Question: I am very new to iOS and I am still trying to grasp things. I am trying out this simple program in XCode 5 where when a user clicks the button, he will be redirected into another view controller. I did what other forums told other askers to do, but I seem to encounter an error.
Here are my codes:
In ViewController.m:
'''
- (IBAction)button1:(id)sender {
WebServiceViewController *wc = [[WebServiceViewController alloc]
initWithNibName:@"WebServiceViewController"
bundle:nil];
[self.navigationController pushViewController:wc animated:YES];
}
'''
I placed an import "WebServiceViewController.h" in the headers.
Here is the error (not an IDE error message, but not a success either):

Here is the exception:
'''
2013-10-25 02:05:51.904 sample[16318:a0b] *** Terminating app due to uncaught exception 'NSInternalInconsistencyException', reason: 'Could not load NIB in bundle: 'NSBundle </Users/Guest/Library/Application Support/iPhone Simulator/7.0/Applications/C6FA1F33-5E11-40C2-8C69-DA368F21CA5F/sample.app> (loaded)' with name 'WebServiceViewController''
*** First throw call stack:
(
0 CoreFoundation 0x017345e4 __exceptionPreprocess + 180
1 libobjc.A.dylib 0x014b78b6 objc_exception_throw + 44
2 CoreFoundation 0x017343bb +[NSException raise:format:] + 139
3 UIKit 0x004ca65c -[UINib instantiateWithOwner:options:] + 951
4 UIKit 0x0033cc95 -[UIViewController _loadViewFromNibNamed:bundle:] + 280
5 UIKit 0x0033d43d -[UIViewController loadView] + 302
6 UIKit 0x0033d73e -[UIViewController loadViewIfRequired] + 78
7 UIKit 0x0033dc44 -[UIViewController view] + 35
8 UIKit 0x00357a72 -[UINavigationController _startCustomTransition:] + 778
9 UIKit 0x00364757 -[UINavigationController _startDeferredTransitionIfNeeded:] + 688
10 UIKit 0x00365349 -[UINavigationController __viewWillLayoutSubviews] + 57
11 UIKit 0x0049e39d -[UILayoutContainerView layoutSubviews] + 213
12 UIKit 0x00294dd7 -[UIView(CALayerDelegate) layoutSublayersOfLayer:] + 355
13 libobjc.A.dylib 0x014c981f -[NSObject performSelector:withObject:] + 70
14 QuartzCore 0x03aee72a -[CALayer layoutSublayers] + 148
15 QuartzCore 0x03ae2514 _ZN2CA5Layer16layout_if_neededEPNS_11TransactionE + 380
16 QuartzCore 0x03ae2380 _ZN2CA5Layer28layout_and_display_if_neededEPNS_11TransactionE + 26
17 QuartzCore 0x03a4a156 _ZN2CA7Context18commit_transactionEPNS_11TransactionE + 294
18 QuartzCore 0x03a4b4e1 _ZN2CA11Transaction6commitEv + 393
19 QuartzCore 0x03a4bbb4 _ZN2CA11Transaction17observer_callbackEP19__CFRunLoopObservermPv + 92
20 CoreFoundation 0x016fc53e __CFRUNLOOP_IS_CALLING_OUT_TO_AN_OBSERVER_CALLBACK_FUNCTION__ + 30
21 CoreFoundation 0x016fc48f __CFRunLoopDoObservers + 399
22 CoreFoundation 0x016da3b4 __CFRunLoopRun + 1076
23 CoreFoundation 0x016d9b33 CFRunLoopRunSpecific + 467
24 CoreFoundation 0x016d994b CFRunLoopRunInMode + 123
25 GraphicsServices 0x036859d7 GSEventRunModal + 192
26 GraphicsServices 0x036857fe GSEventRun + 104
27 UIKit 0x0022a94b UIApplicationMain + 1225
28 sample 0x00002e7d main + 141
29 libdyld.dylib 0x01d70725 start + 0
30 ??? 0x00000001 0x0 + 1
)
libc++abi.dylib: terminating with uncaught exception of type NSException
(lldb)
'''
Furthermore, I'm using storyboard. I have an initial scene where the user logs in. This scene has a navigation controller embedded. After logging in, I'm not gonna use segue since there would be several view controllers that can be loaded, depending on what type of user has logged in. I'm trying to do this simple program since I'm gonna be using it more complexly in the future.
I'm obviously missing something. I hope someone can help me. I'd be very grateful.
EDIT:
This worked for me
'''
WebServiceViewController *wc = [[UIStoryboard storyboardWithName:@"Main" bundle:nil]
instantiateViewControllerWithIdentifier:@"WebServiceViewController"];
[self.navigationController pushViewController:wc animated:YES];
'''
storyboardWithName depends on the storyboard's name.
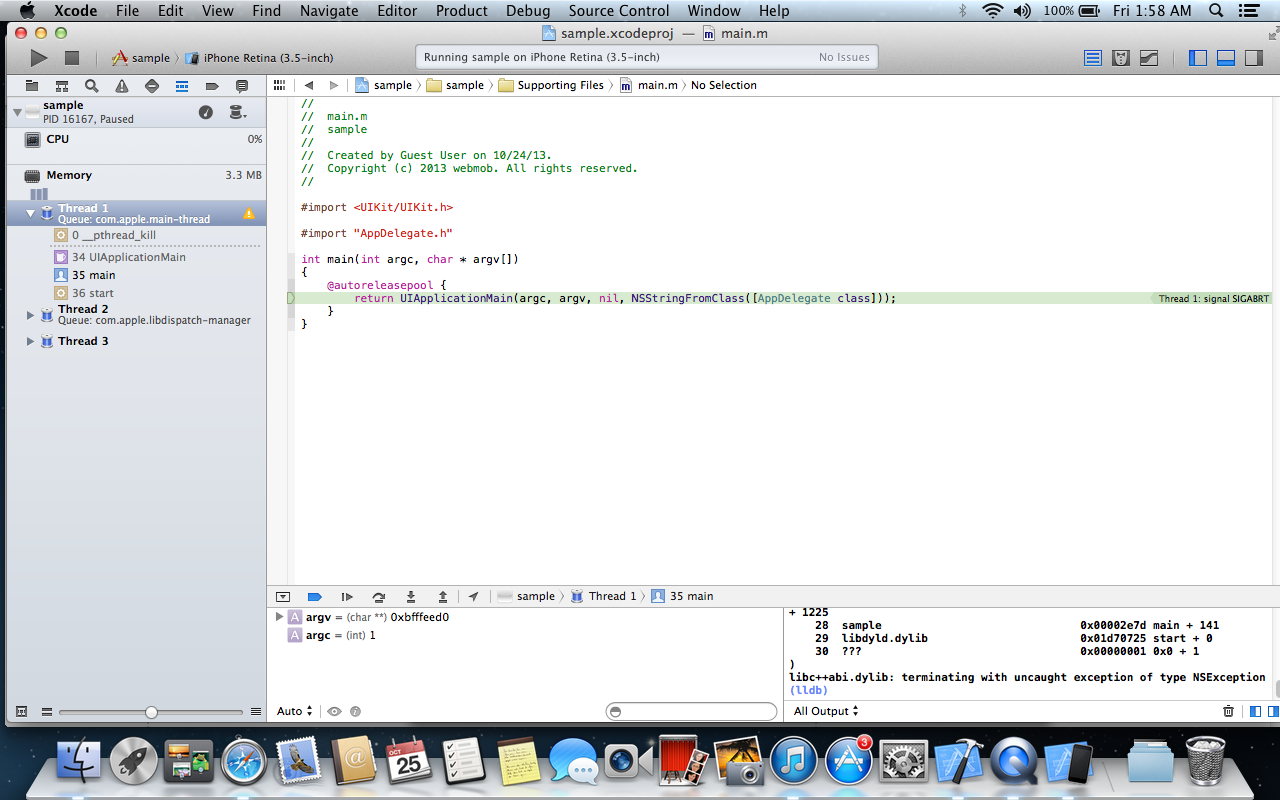
Answer: try this:
'''
WebServiceViewController *wc = [[UIStoryboard storyboardWithName:@"Main_iPhone" bundle:nil] instantiateViewControllerWithIdentifier:@"WebServiceViewController"];
'''
also set storyboardId to WebServiceViewController in Identity Inspector